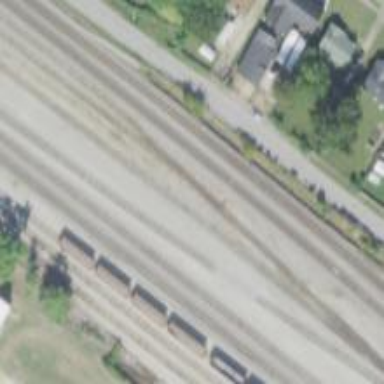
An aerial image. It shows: Railway siding with rails.